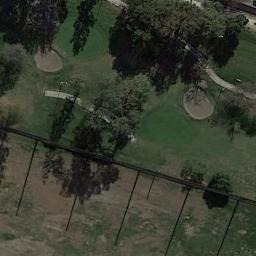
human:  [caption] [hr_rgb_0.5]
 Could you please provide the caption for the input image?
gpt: The golf course has some putting greens, Fairways, Barrier trees and two sandpits and some barrier trees are on both sides of a fairway .

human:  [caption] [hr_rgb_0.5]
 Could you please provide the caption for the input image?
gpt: There are many trees near the golf course .

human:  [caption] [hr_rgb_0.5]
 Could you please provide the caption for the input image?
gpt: There are five bunkers in this area, Two winding paths and a small river .

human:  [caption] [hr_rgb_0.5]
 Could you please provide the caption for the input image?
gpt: There are a few bunkers and a few paths on the large green lawn on the golf course and many trees .

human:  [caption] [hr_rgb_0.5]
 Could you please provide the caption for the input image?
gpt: There are two bunkers and some bare lawns on the golf course .